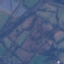
Land use / land cover class: Pasture